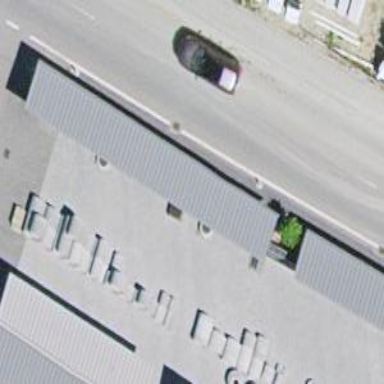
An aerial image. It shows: View of roof of building.